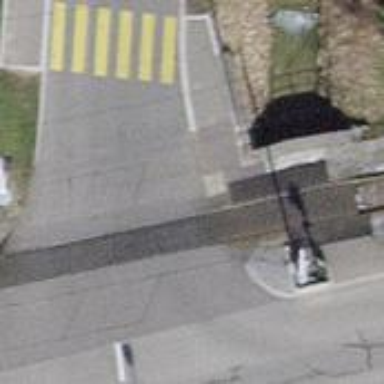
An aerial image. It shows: Level crossing along the railway.